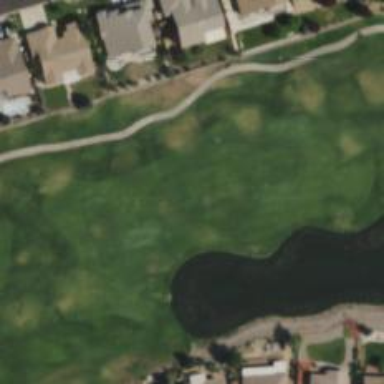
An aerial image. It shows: Golf hole.